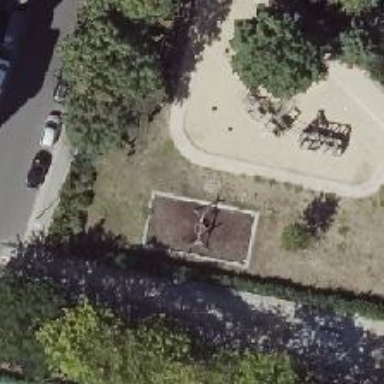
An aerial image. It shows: Playground with basket swing.